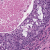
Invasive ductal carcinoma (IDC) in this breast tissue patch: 0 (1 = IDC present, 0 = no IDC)